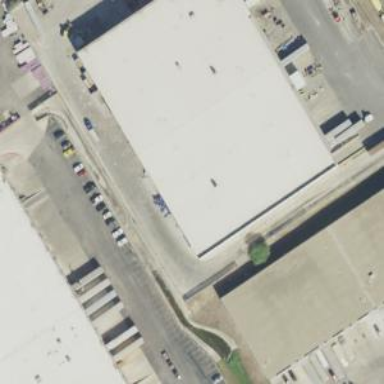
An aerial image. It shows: Warehouse building.